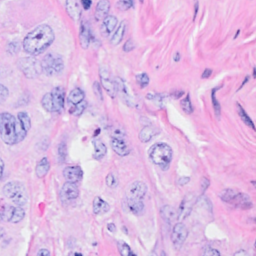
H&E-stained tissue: Breast